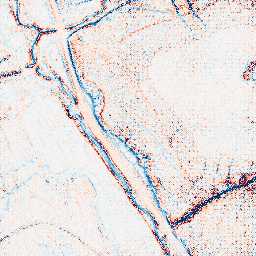
Category: edge_preserving
Decomposition family: anisotropic_diffusion
Decomposition parameters: iterations: 10
kappa: 100
gamma: 0.15
Upsampling method: regularized
Upsampling parameters: scale: 4
lambda_reg: 0.1
Upsampling scale: 4